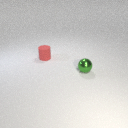
small green metal sphere to the right of small red rubber cylinder